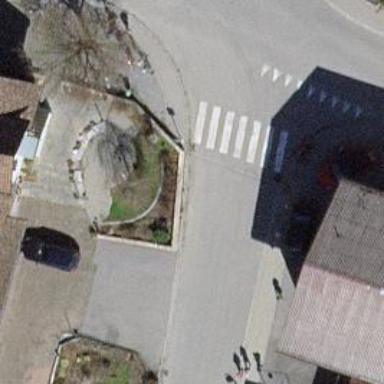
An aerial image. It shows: Uncontrolled zebra crossing with white markings.